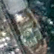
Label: Towing_vessel